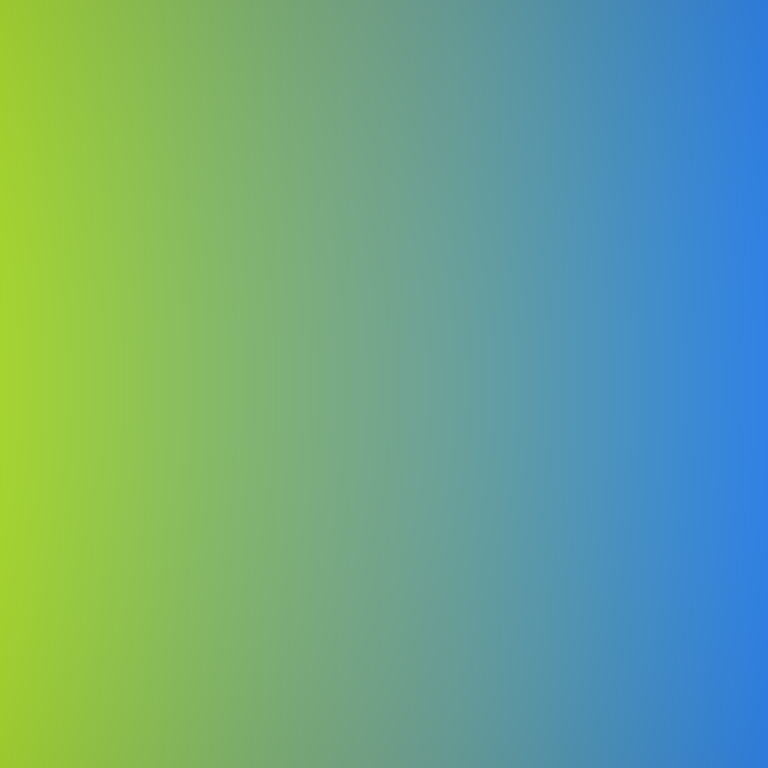
Abstract light effect, smooth gradient from vibrant green to cool blue, calm atmosphere, soft blend, no room, no furniture, no objects.